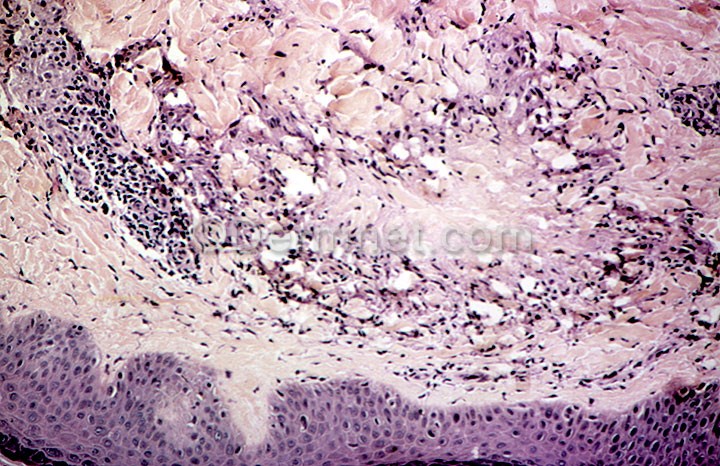
Disease: Systemic Disease